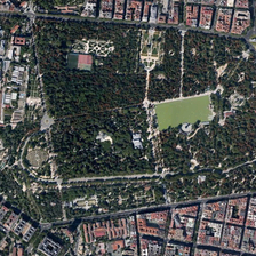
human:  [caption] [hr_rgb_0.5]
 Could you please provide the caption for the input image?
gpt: Some concentrated buildings with orange roof in it.

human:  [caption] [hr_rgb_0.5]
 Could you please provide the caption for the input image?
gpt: Some concentrated buildings with orange roof in it.

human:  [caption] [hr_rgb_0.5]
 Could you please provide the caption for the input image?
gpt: Some dense buildings with orange roofs.

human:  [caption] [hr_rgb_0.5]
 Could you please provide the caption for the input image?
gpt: Some intense buildings with orange roof.

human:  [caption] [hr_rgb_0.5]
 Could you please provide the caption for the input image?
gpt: some intense buildings with orange roof in it.